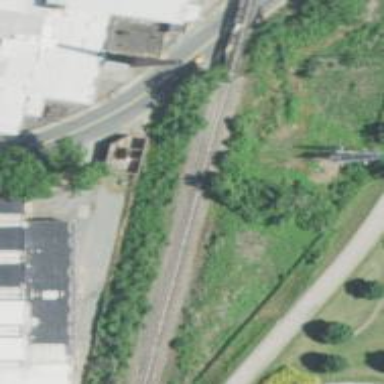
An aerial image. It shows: Abandoned railway.